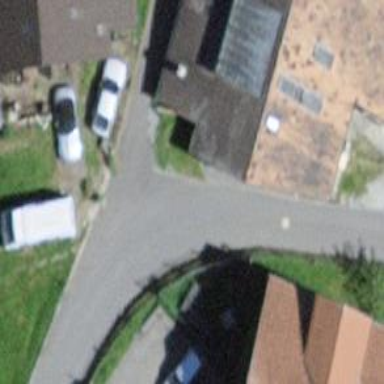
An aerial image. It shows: Footway with concrete surface.